Question: I created an Edit page in MVC and decided I did not want the ID to be editable, but I do want it to look like the rest, just greyed out preferably.
Here is my property:
'''
<div class="form-group">
@Html.LabelFor(model => model.EvpId, htmlAttributes: new { @class = "control-label col-md-2" })
<div class="col-md-10">
@Html.DisplayFor(model => model.EvpId, new { htmlAttributes = new { @class = "form-control" } })
@Html.ValidationMessageFor(model => model.EvpId, "", new { @class = "text-danger" })
</div>
</div>
'''
After doing some reading everyone seems to suggest using the '@Html.DisplayFor' which makes sense, even though it does not look like the rest.
However when swapping the 'EditorFor' for the 'DisplayFor' I notice that the label is not on the same line:

What is the simple way of having this on the same line as the corresponding label, I am using the standard out of the box bootstrap CSS.
on page:
'''
<div class="form-group">
<label class="control-label col-md-2" for="EvpId">Id</label>
<div class="col-md-10">
2
<span class="field-validation-valid text-danger" data-valmsg-for="EvpId" data-valmsg-replace="true"></span>
</div>
</div>
'''
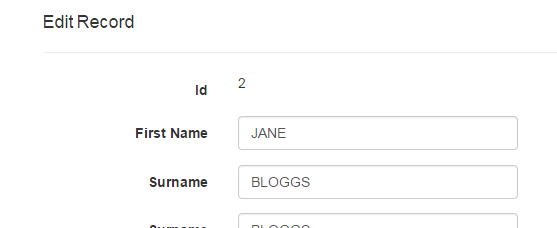
Answer: Using Jasen's answer I was able to achieve what I wanted by altering the width of the '<span>' however this seemed abit messy:
'''
<span class="form-control" style="width:280px;">@Model.EvpId</span>
'''
The ultimate answer to my question was this as it is what I originally was looking for:
'''
@Html.EditorFor(model => model.EvpId, new { htmlAttributes = new { @class = "form-control", @readonly = "readonly" } })
'''
Hope this helps someone.